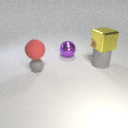
large gray rubber cylinder below large yellow metal cube